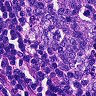
Metastatic tissue present: no